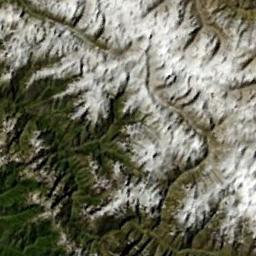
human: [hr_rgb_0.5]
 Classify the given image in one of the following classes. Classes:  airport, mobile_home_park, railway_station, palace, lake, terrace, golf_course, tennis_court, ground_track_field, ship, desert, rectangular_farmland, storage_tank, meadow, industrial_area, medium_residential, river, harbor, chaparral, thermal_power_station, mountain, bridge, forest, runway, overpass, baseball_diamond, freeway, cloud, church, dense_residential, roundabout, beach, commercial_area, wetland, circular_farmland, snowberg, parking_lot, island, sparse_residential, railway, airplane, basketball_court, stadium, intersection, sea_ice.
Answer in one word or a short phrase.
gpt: snowberg